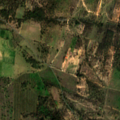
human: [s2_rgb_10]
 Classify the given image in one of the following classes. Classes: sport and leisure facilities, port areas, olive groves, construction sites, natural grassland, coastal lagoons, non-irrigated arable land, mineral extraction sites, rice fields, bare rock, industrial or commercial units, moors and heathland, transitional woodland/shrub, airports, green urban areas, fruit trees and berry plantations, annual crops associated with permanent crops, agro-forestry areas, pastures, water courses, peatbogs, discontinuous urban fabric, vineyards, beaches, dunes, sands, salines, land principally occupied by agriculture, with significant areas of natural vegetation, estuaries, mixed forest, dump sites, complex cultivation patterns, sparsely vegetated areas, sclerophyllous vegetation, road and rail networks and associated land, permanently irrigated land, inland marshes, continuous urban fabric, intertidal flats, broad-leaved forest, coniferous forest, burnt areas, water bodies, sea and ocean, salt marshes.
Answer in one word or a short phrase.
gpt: olive groves, complex cultivation patterns, land principally occupied by agriculture, with significant areas of natural vegetation, broad-leaved forest